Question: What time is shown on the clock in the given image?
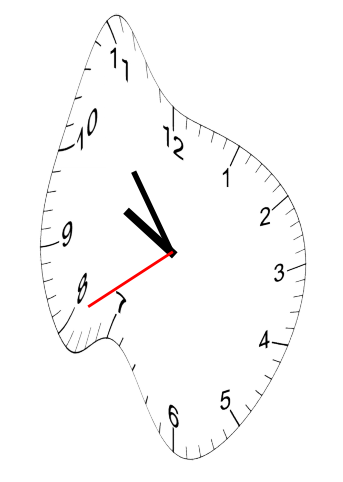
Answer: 09:53:40